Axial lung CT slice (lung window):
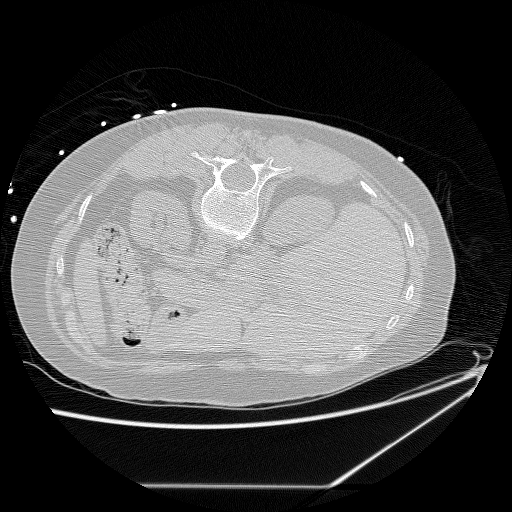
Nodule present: no